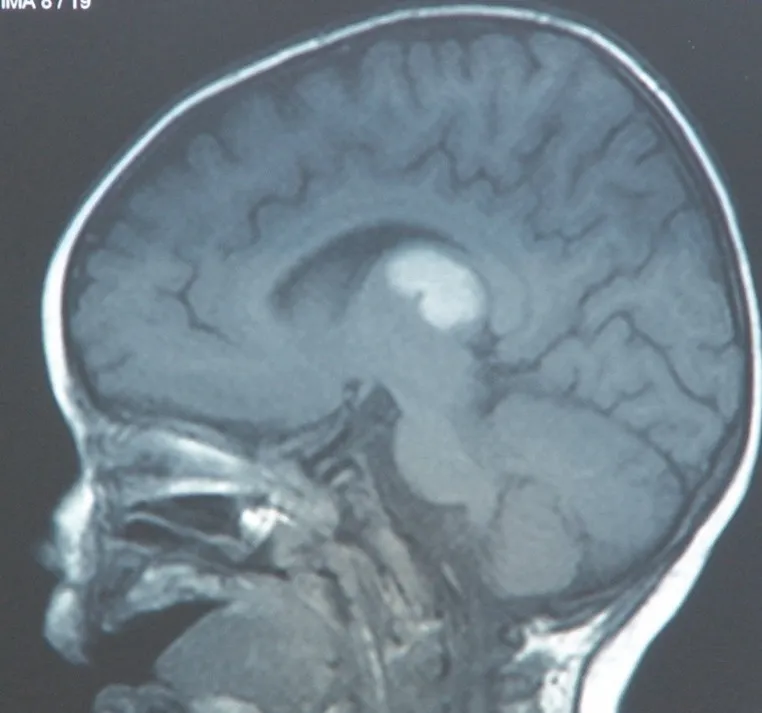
The sagittal view of brain MRI with hyper signal intensity lesion in both thalamus.
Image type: radiology (mri)